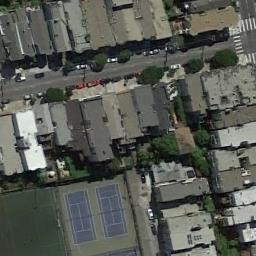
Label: tennis_court